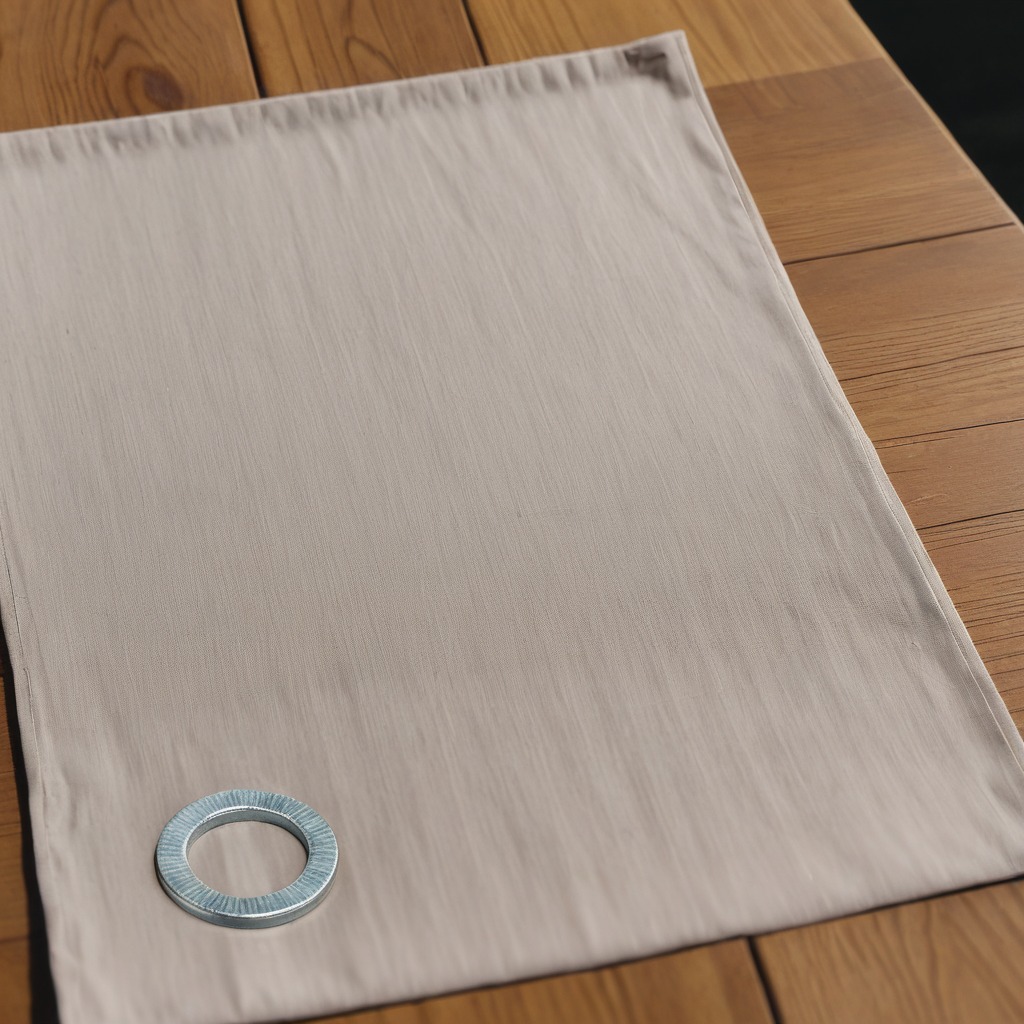
A flat metal washer lies on the wooden table in an outdoor workshop during daytime bright natural light soft shadows worn but beneath the cloth.